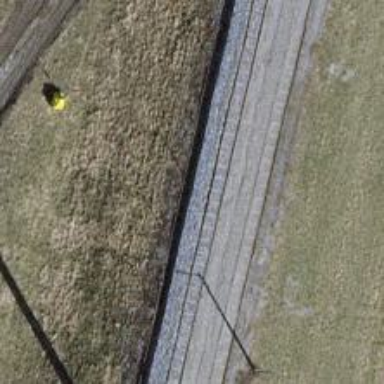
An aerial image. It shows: Railway halt.